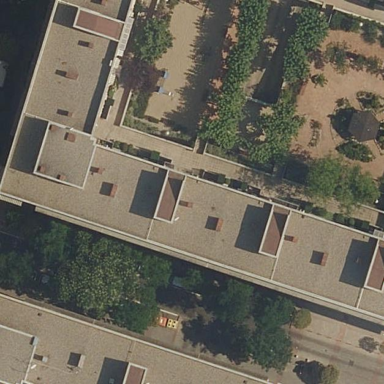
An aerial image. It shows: Image showing building with apartments.